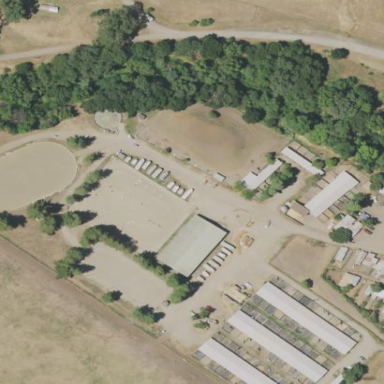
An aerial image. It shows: Equestrian pitch used for leisure and sports activities.